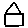
Label: house